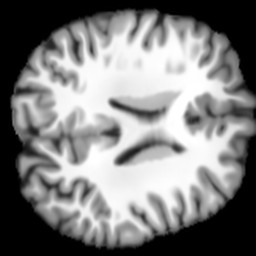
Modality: T1w
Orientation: axial